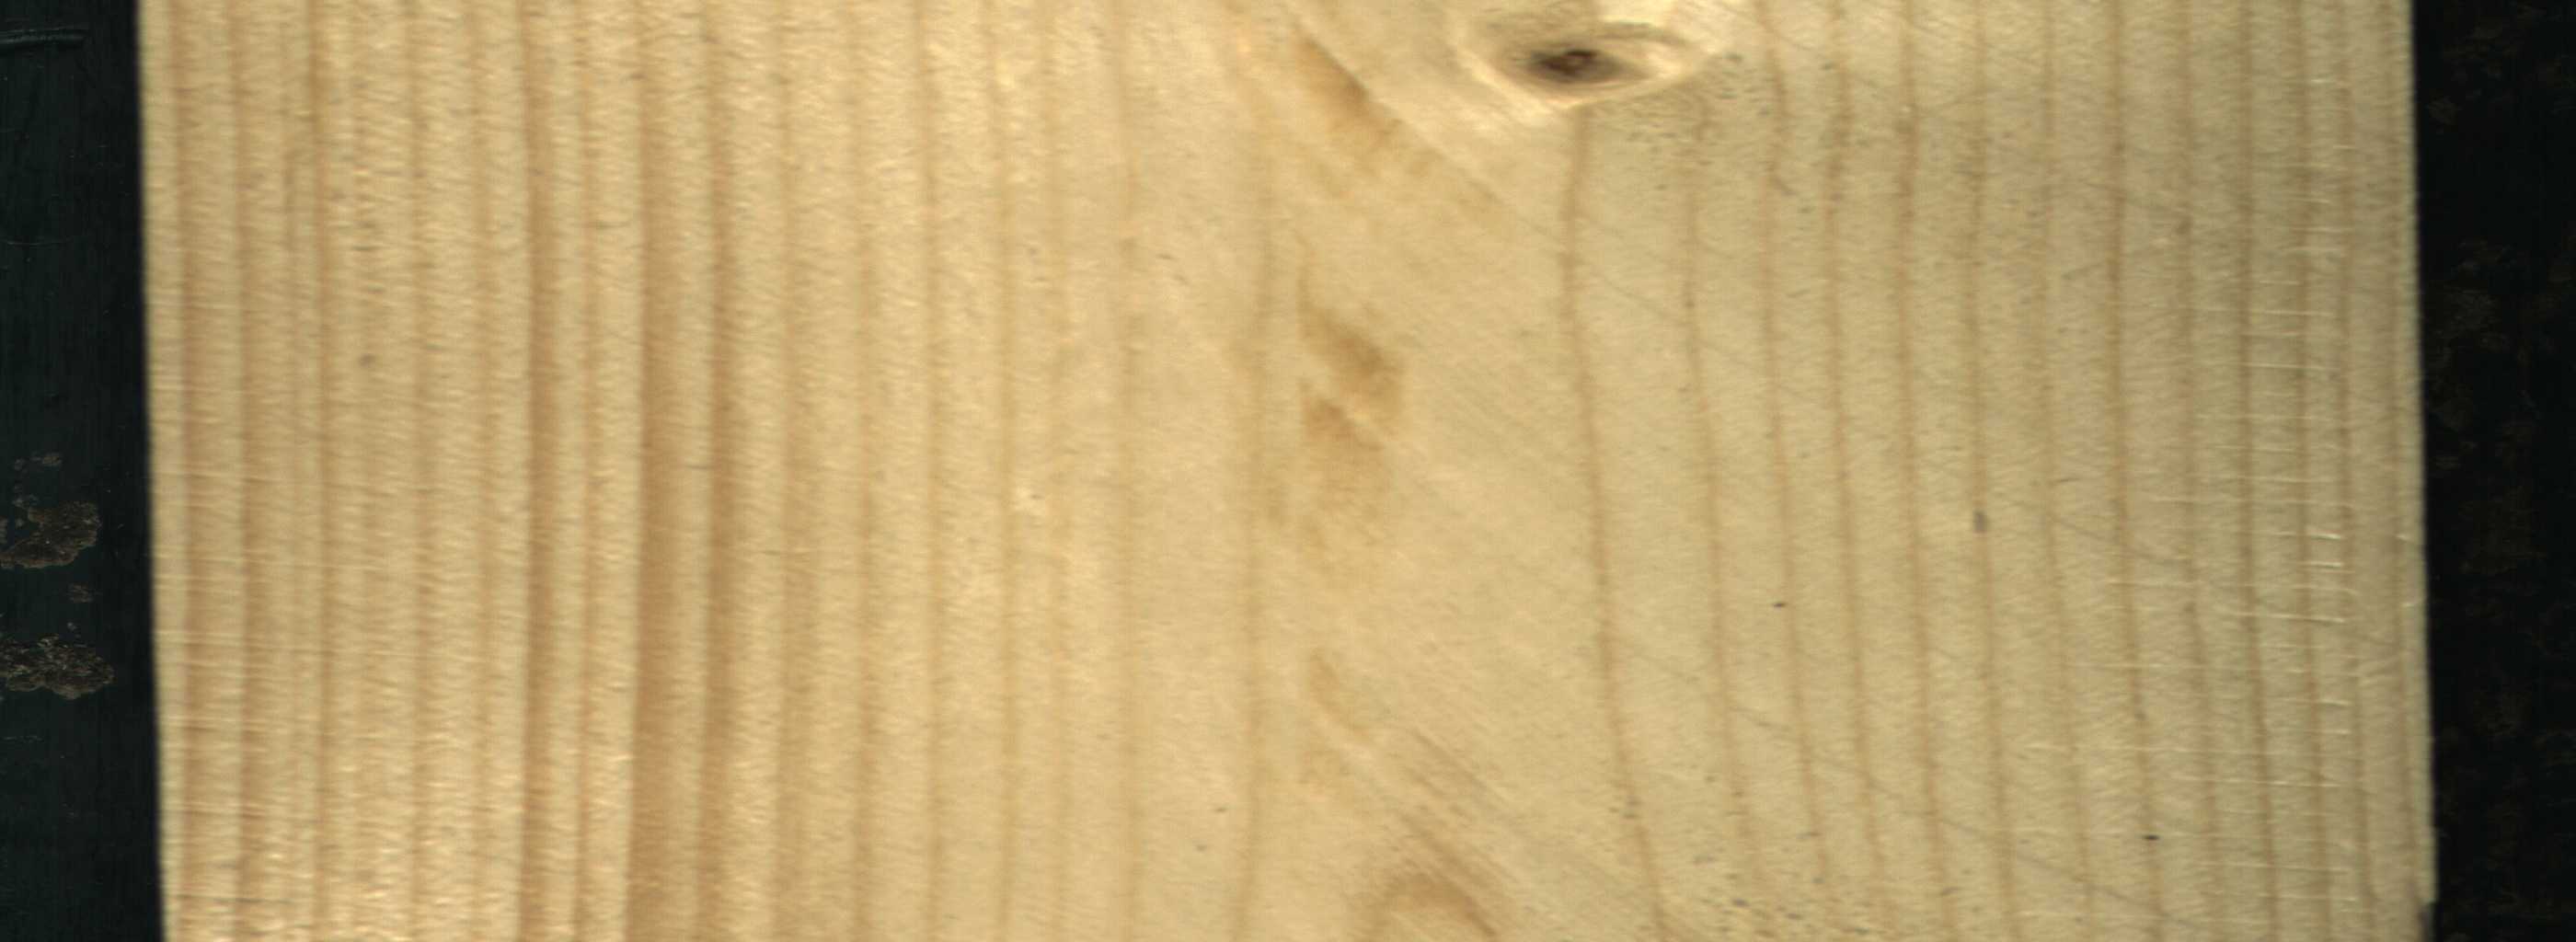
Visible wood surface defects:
Live_Knot